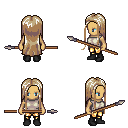
a pixel art fantasy rpg character, female body template, human, tanned skin, white sleeveless shirt, gold greaves, white blonde extra-long hairstyle, black shoes, spear, four views (front, back, left, right), 2x2 character sprite sheet, small pixel art, hard edges, no anti-aliasing